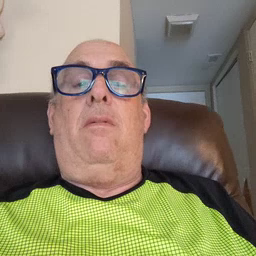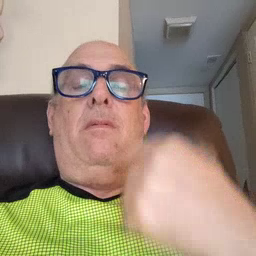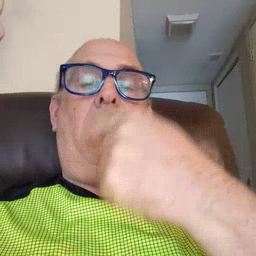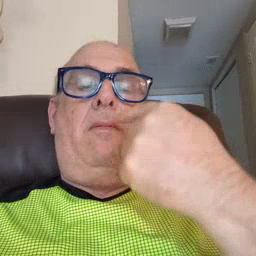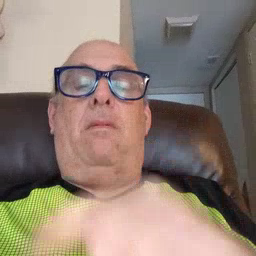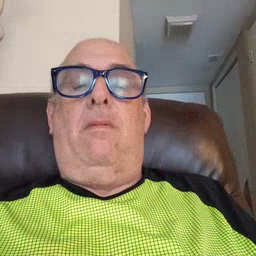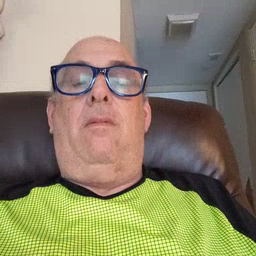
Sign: mouth